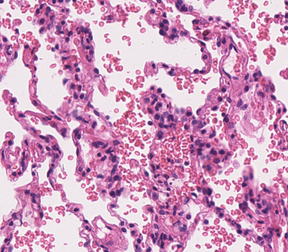
Tumor epithelial tissue: no
Tumor-associated stroma tissue: no
Normal tissue: yes